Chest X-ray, PA view. Patient: 31 years old, sex M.
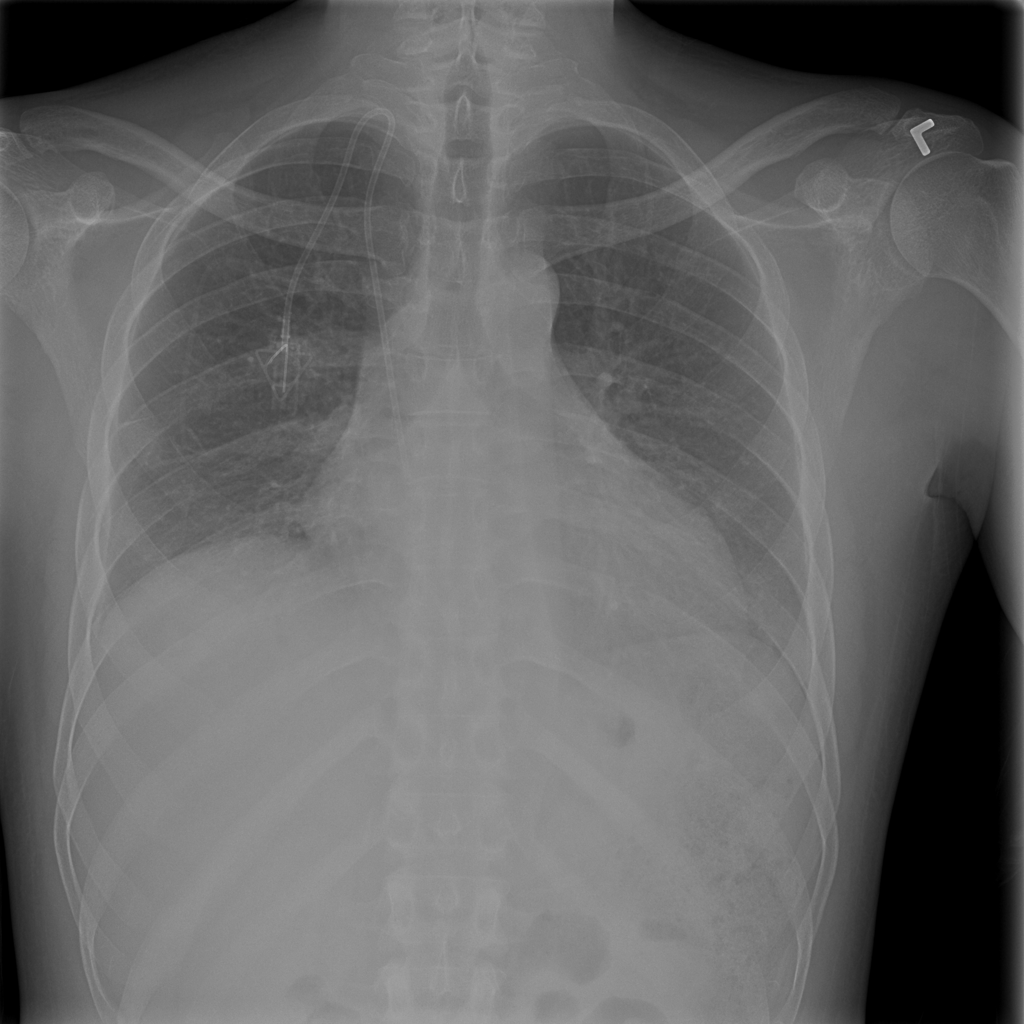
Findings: No Finding